【题型】填空题　【知识点】函数　【难度】easy
已知函数 $f(x) = \begin{cases} \sin \pi x, & x \in [0, 2] \\ \log_{2025}(x-1), & x \in (2, +\infty) \end{cases}$，若满足 $f(a) = f(b) = f(c)$（$a, b, c$ 互不相等），则 $a+b+c$ 的取值范围是\_\_\_\_\_\_\_\_。
【解答】
\noindent \textcolor{red}{【答案】 $(3, 2027)$}

\vspace{1em}

\noindent \textcolor{red}{【分析】 根据对称性求得 $a+b$，结合对数函数的性质求得正确答案。}

\vspace{1em}

\noindent \textcolor{red}{【详解】 不妨设 $a < b < c$，画出 $f(x)$ 的图象如下图所示，}

\noindent $f\left(\frac{1}{2}\right) = \sin \frac{\pi}{2} = 1$，所以 $\frac{a+b}{2} = \frac{1}{2}, a+b=1$。

\vspace{1em}

\noindent 令 $\log_{2025}(x-1) = 1$，解得 $x = 2026$，

\vspace{1em}

\noindent 所以 $2 < c < 2026$，所以 $a+b+c = 1+c \in (3, 2027)$。

\vspace{1em}

\noindent \textcolor{red}{故答案为：$(3, 2027)$}

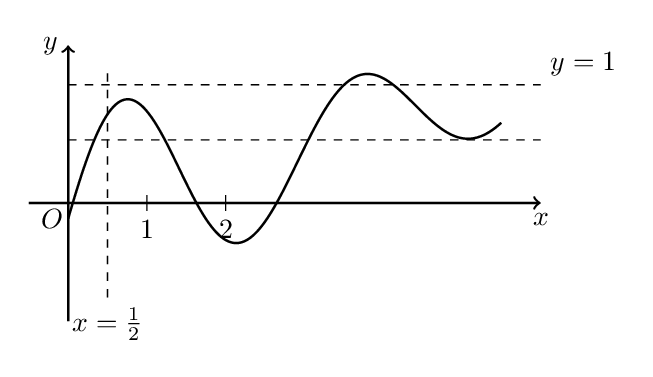